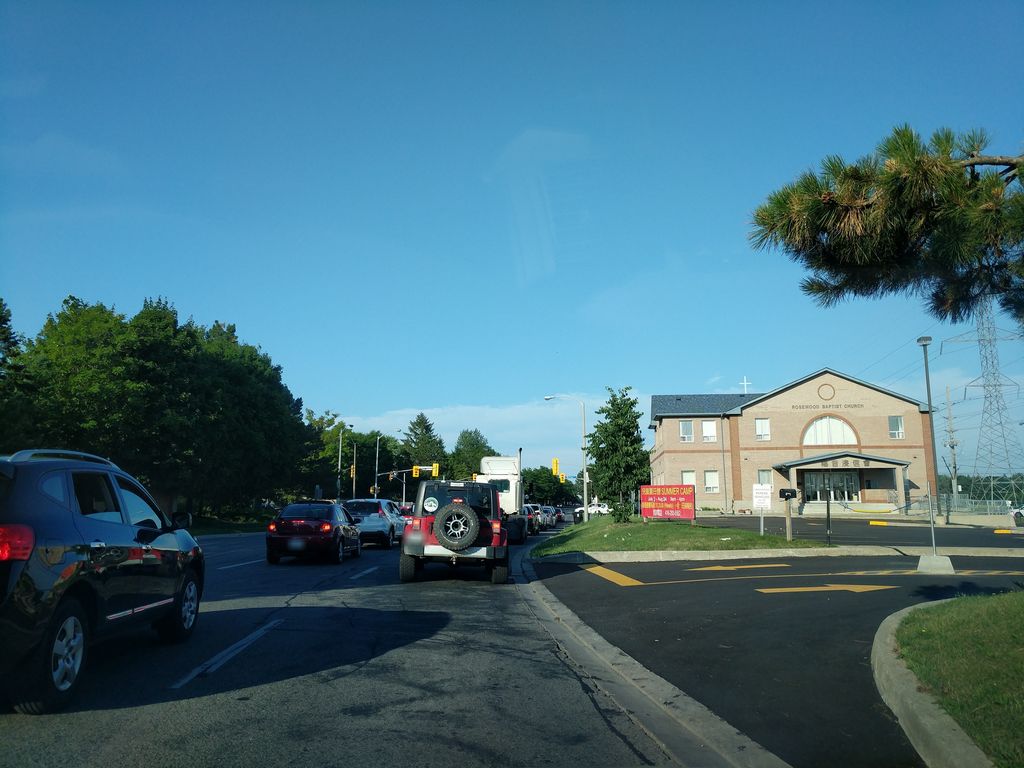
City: toronto